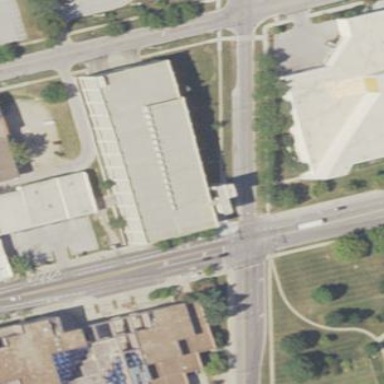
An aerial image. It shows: Pedestrian road.